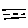
Label: line